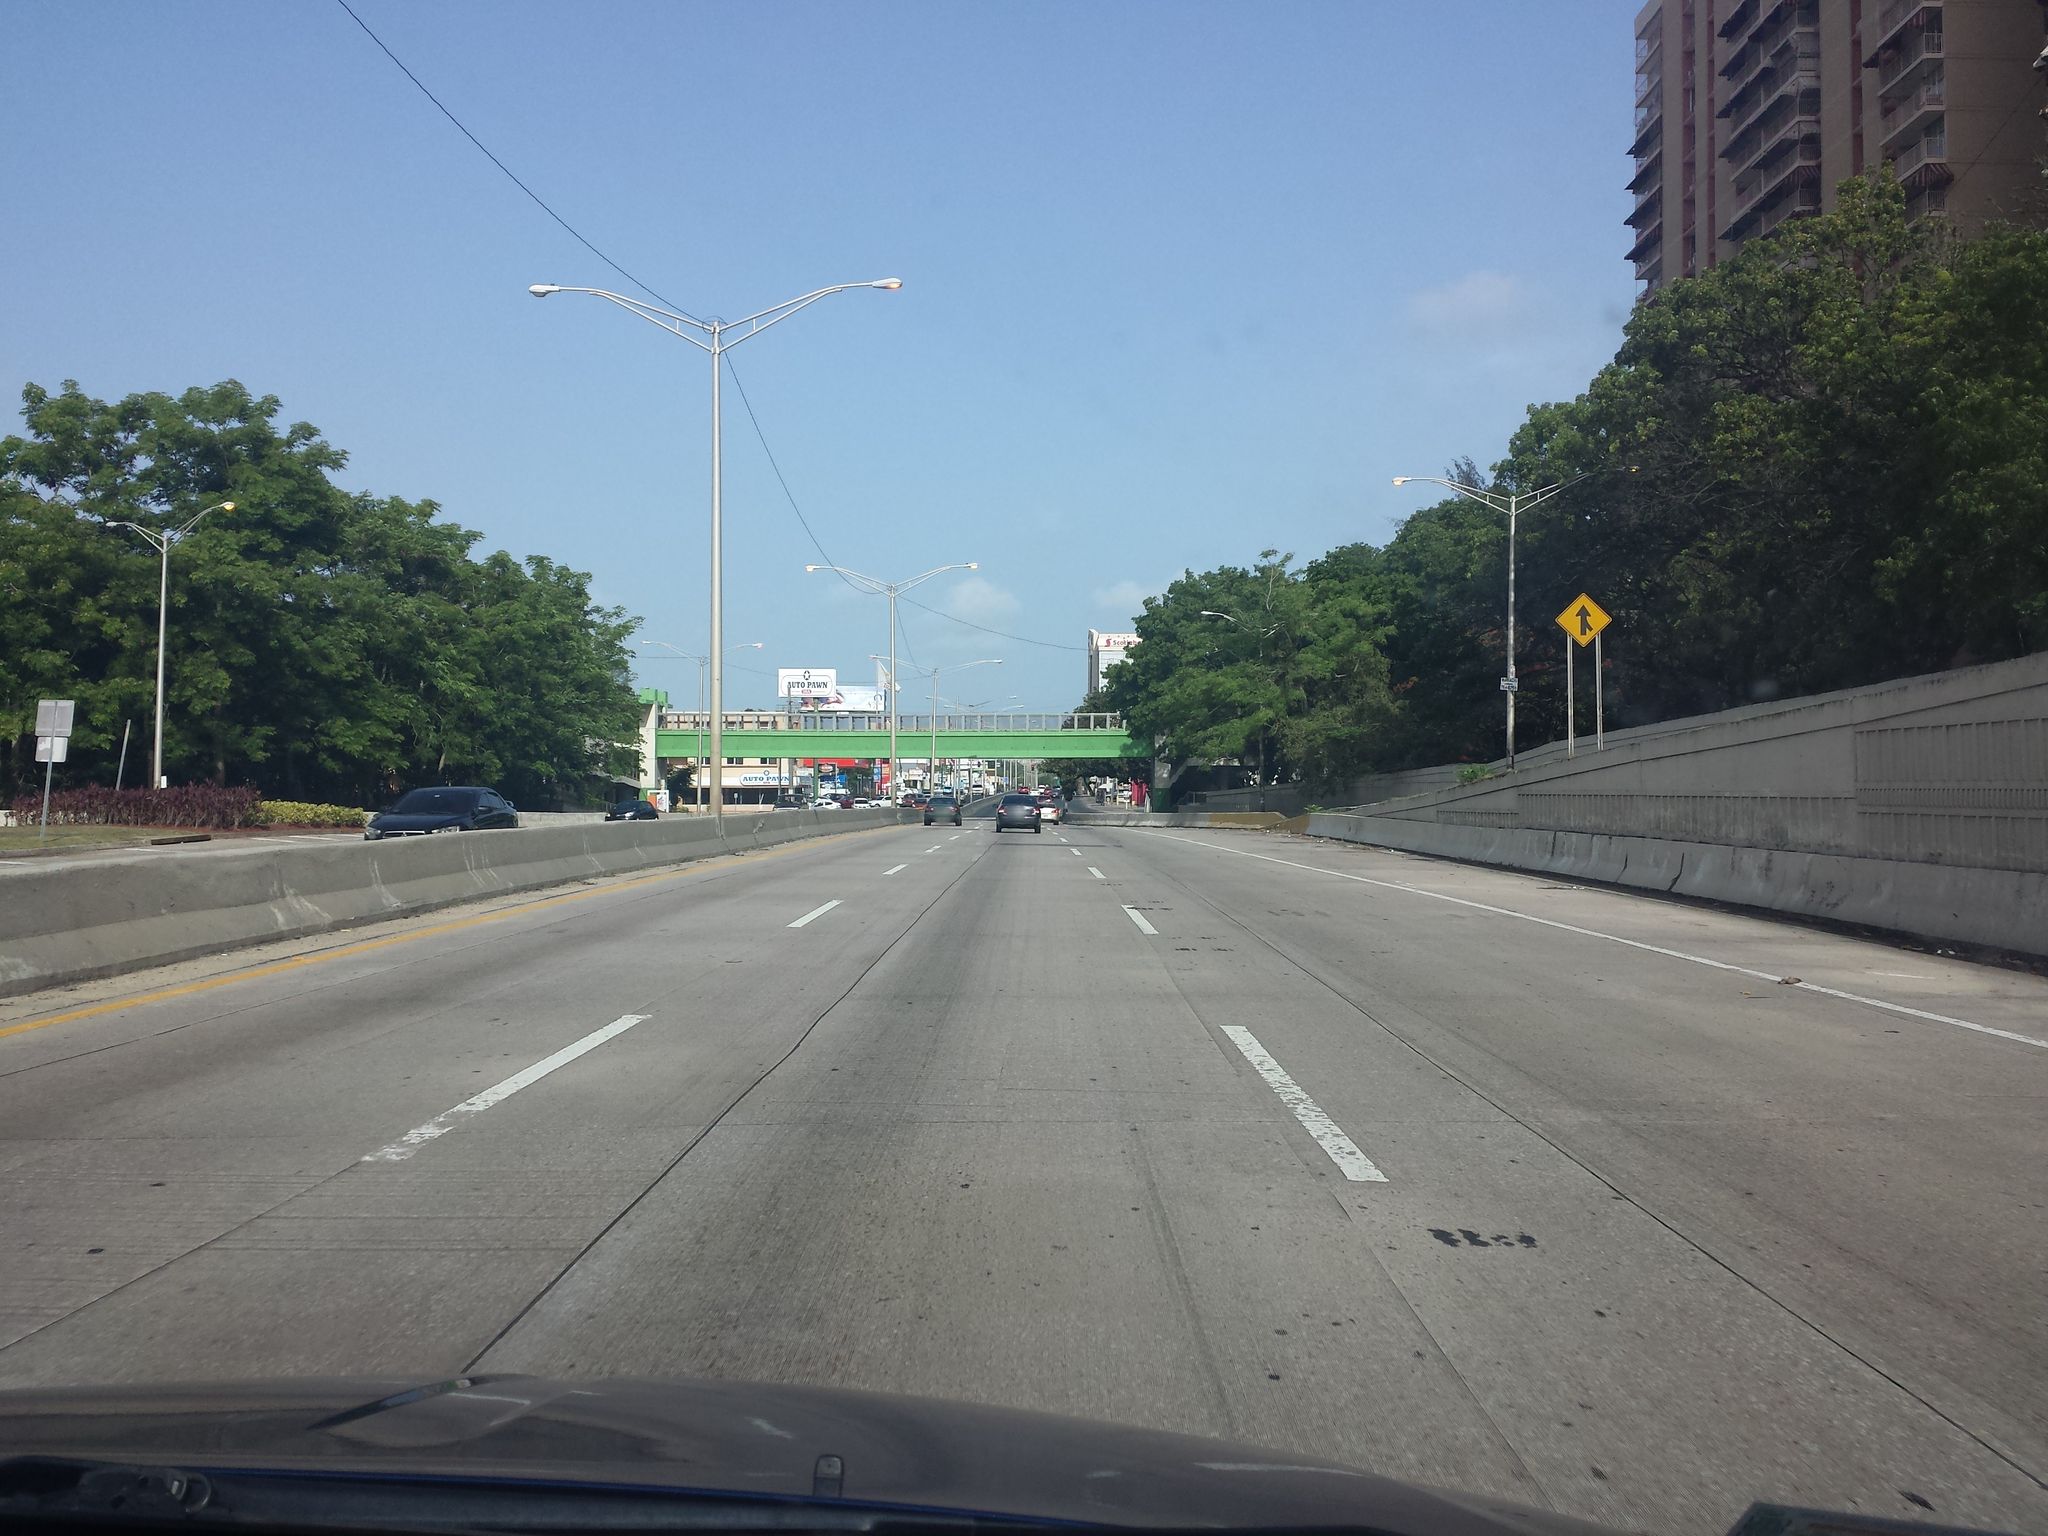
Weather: clear
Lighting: day
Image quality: good
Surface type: driving surface
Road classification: trunk, motorway
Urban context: urban centre
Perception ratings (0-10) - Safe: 2.5, Lively: 3.28, Beautiful: 4.7, Boring: 0.95, Depressing: 6.07, Wealthy: 3.83